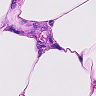
Metastatic tissue present: no